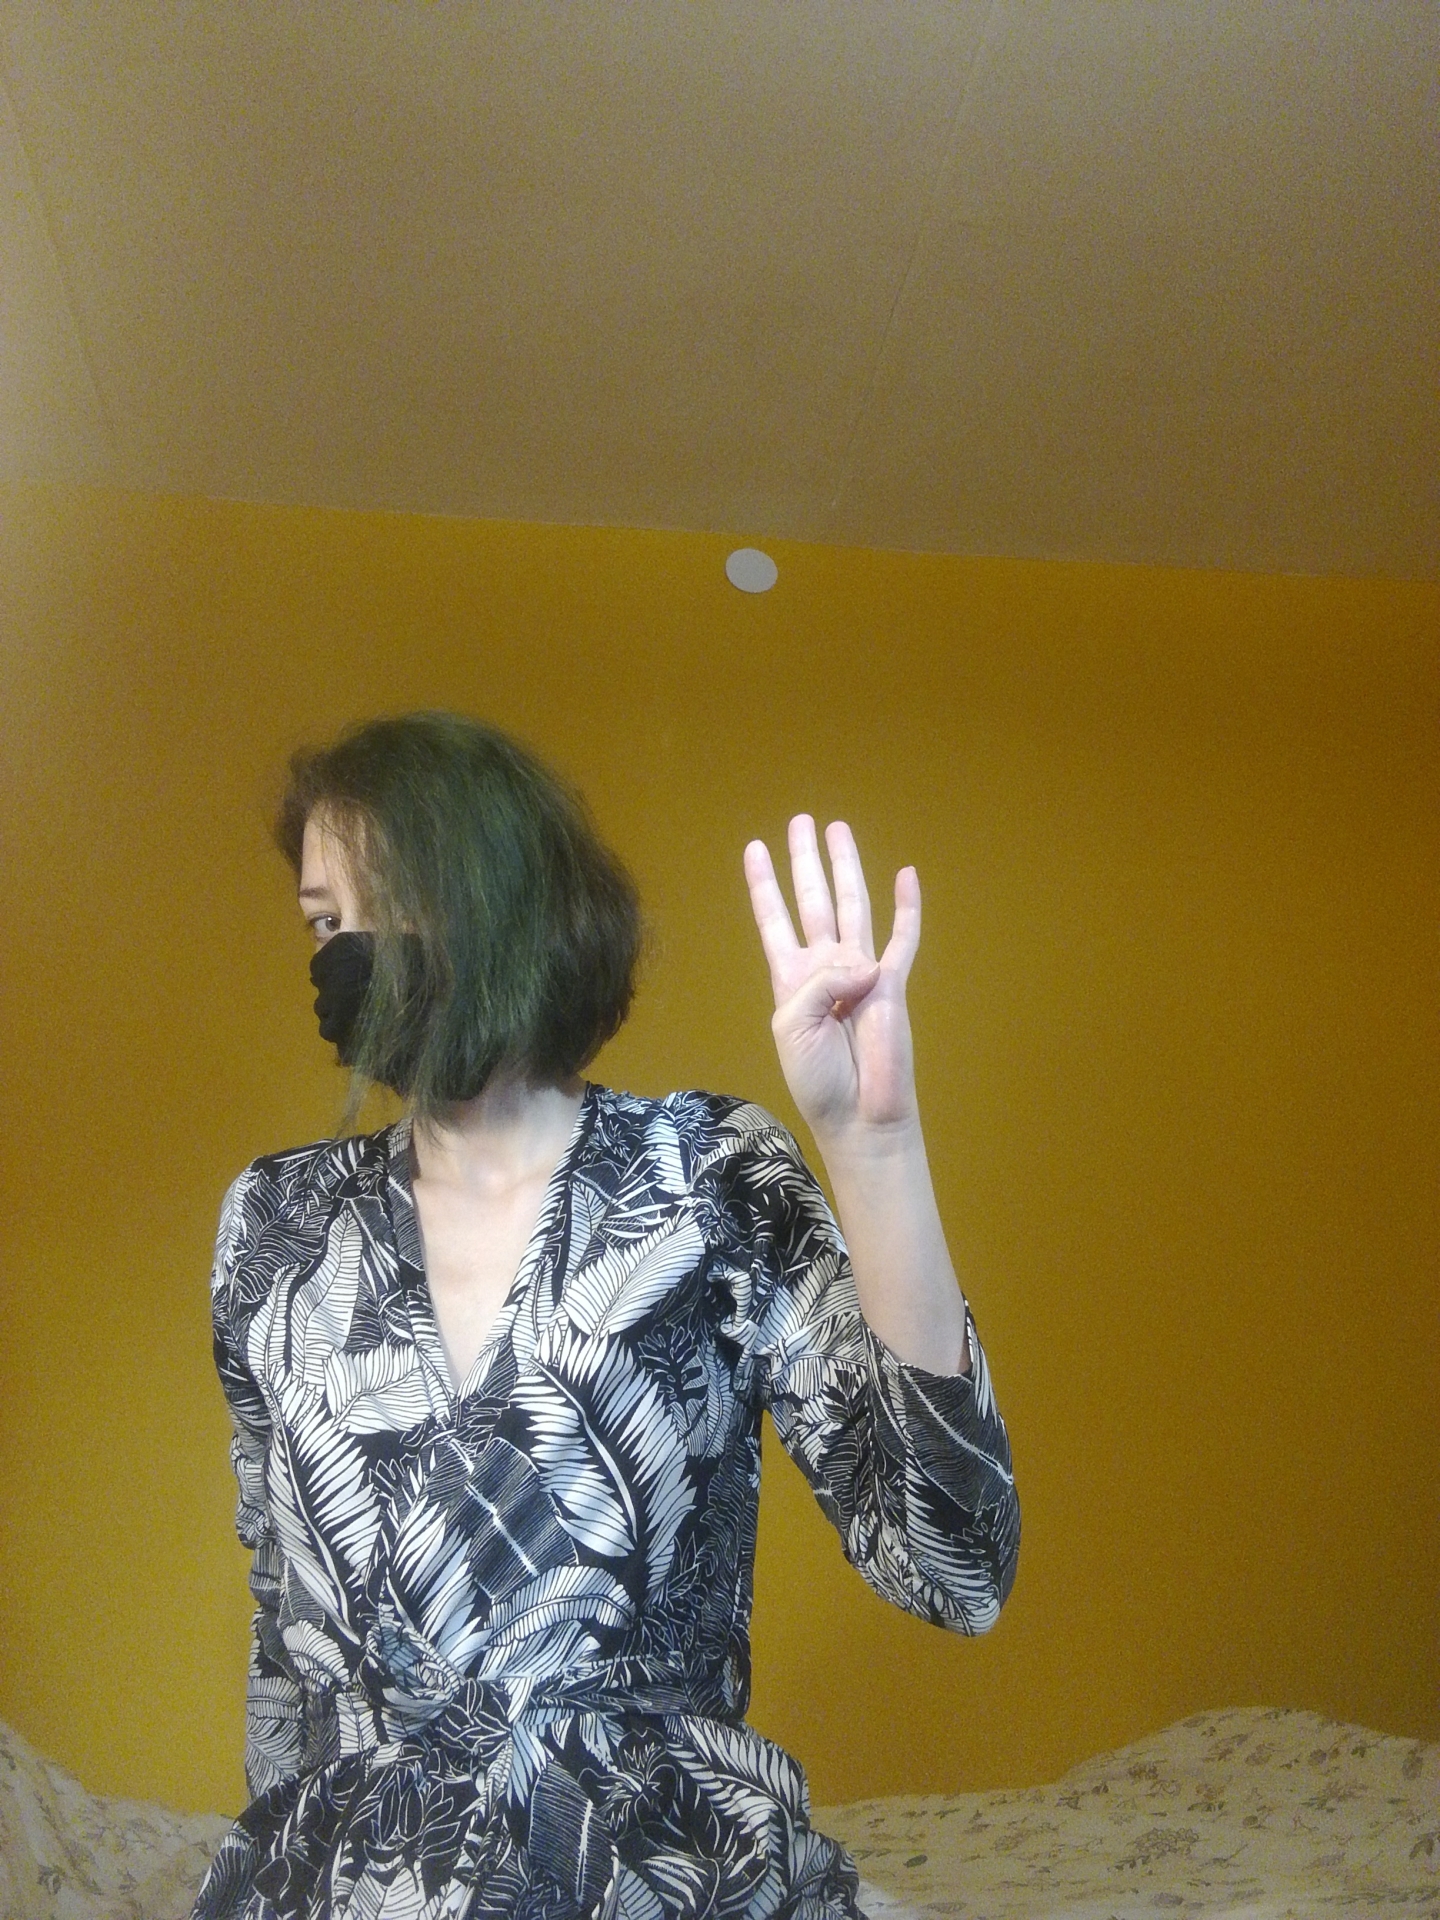
Label: noise